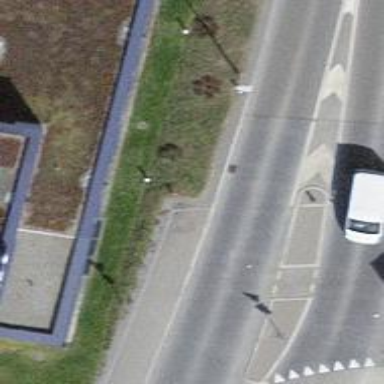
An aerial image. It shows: Unmarked crossing with pedestrian island.